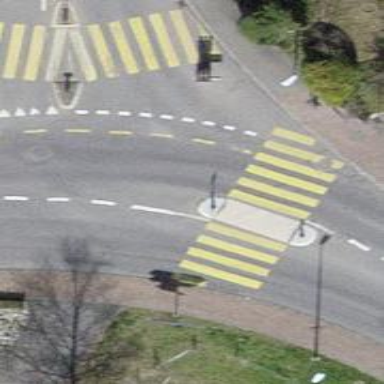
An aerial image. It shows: Secondary road with designated cycle lane.